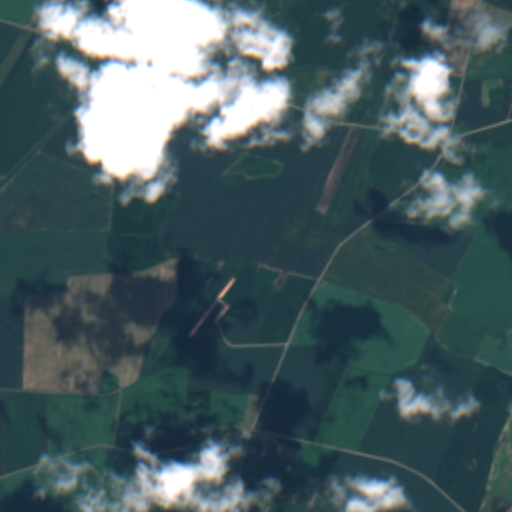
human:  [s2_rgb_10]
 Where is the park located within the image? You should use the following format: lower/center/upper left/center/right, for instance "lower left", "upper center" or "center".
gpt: The park is located in the lower center of the image.
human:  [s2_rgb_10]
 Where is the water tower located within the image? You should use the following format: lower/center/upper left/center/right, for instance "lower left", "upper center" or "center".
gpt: The water tower is located in the upper left of the image.
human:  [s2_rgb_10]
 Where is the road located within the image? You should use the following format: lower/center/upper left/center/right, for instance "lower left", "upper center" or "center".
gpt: There is no road in the image.